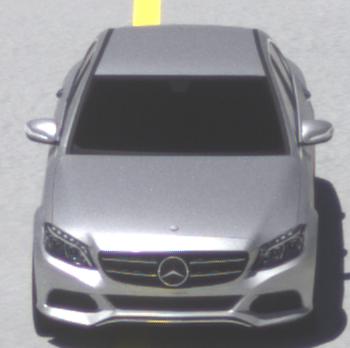
Make: Mercedes-Benz
Model: C 160
Detailed model: C-Class (205) Limousine
Model produced from: 2015/04
Model produced until: 2018/04
Doors: 4
Color: white
Road condition: dry road
Daytime: midday
Contrast: high contrast